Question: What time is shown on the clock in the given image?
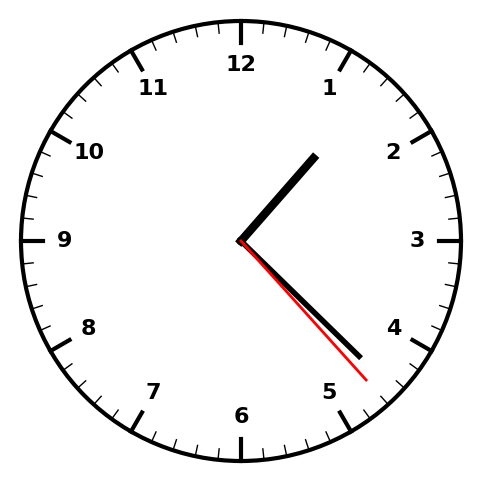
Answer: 01:22:23